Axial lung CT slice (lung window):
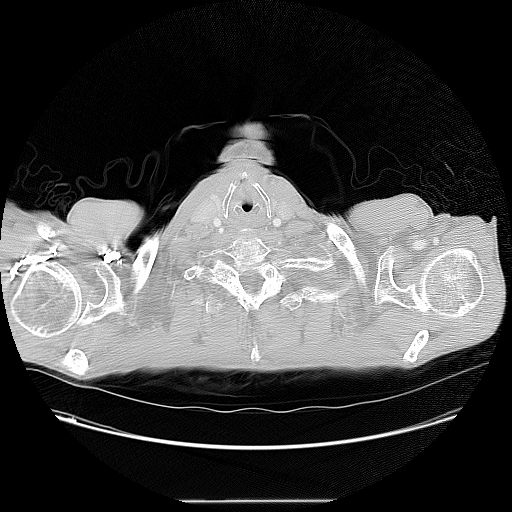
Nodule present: no